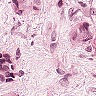
Metastatic tissue present: yes